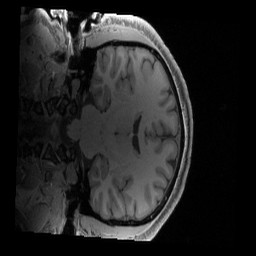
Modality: T1w
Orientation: coronal
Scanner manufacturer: siemens
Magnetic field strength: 3 T
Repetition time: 2.4 s
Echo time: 0.00222 s